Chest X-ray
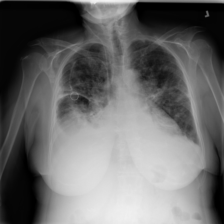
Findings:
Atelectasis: negative
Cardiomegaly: positive
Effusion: positive
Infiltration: negative
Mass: negative
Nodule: negative
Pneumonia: negative
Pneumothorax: negative
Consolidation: negative
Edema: negative
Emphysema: negative
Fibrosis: negative
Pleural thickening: positive
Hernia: negative